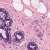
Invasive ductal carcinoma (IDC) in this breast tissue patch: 0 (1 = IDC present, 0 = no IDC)